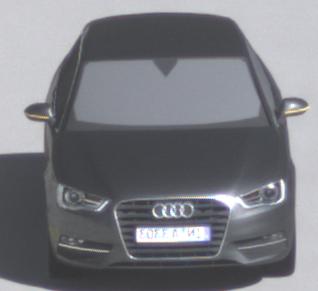
Make: Audi
Model: A3 1.2 TFSI
Detailed model: A3 (8V)
Model produced from: 2013/02
Model produced until: 2014/05
Doors: 3
Color: gray
Road condition: wet road
Daytime: morning or afternoon
Contrast: high contrast